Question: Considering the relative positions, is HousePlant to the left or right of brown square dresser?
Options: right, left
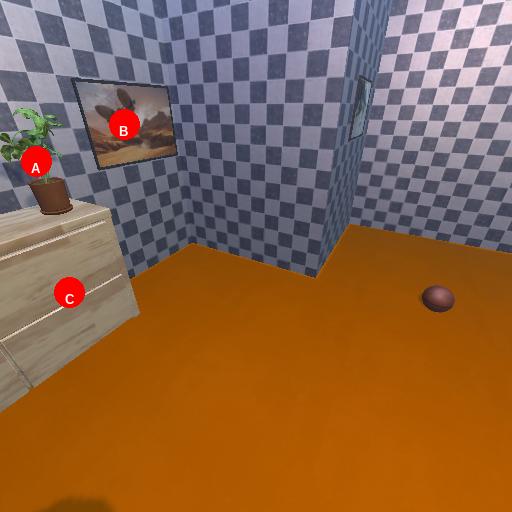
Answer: right